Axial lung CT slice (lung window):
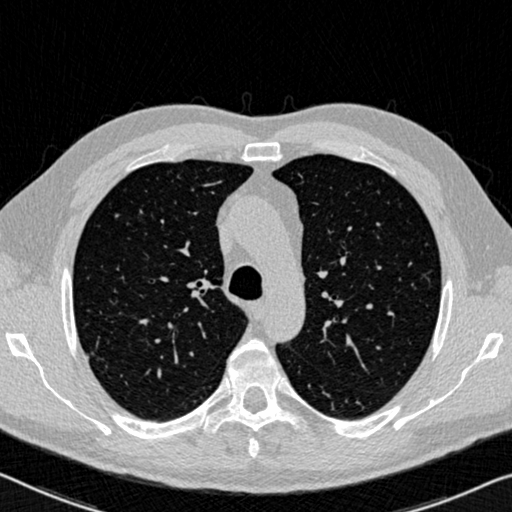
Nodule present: no